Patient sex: M
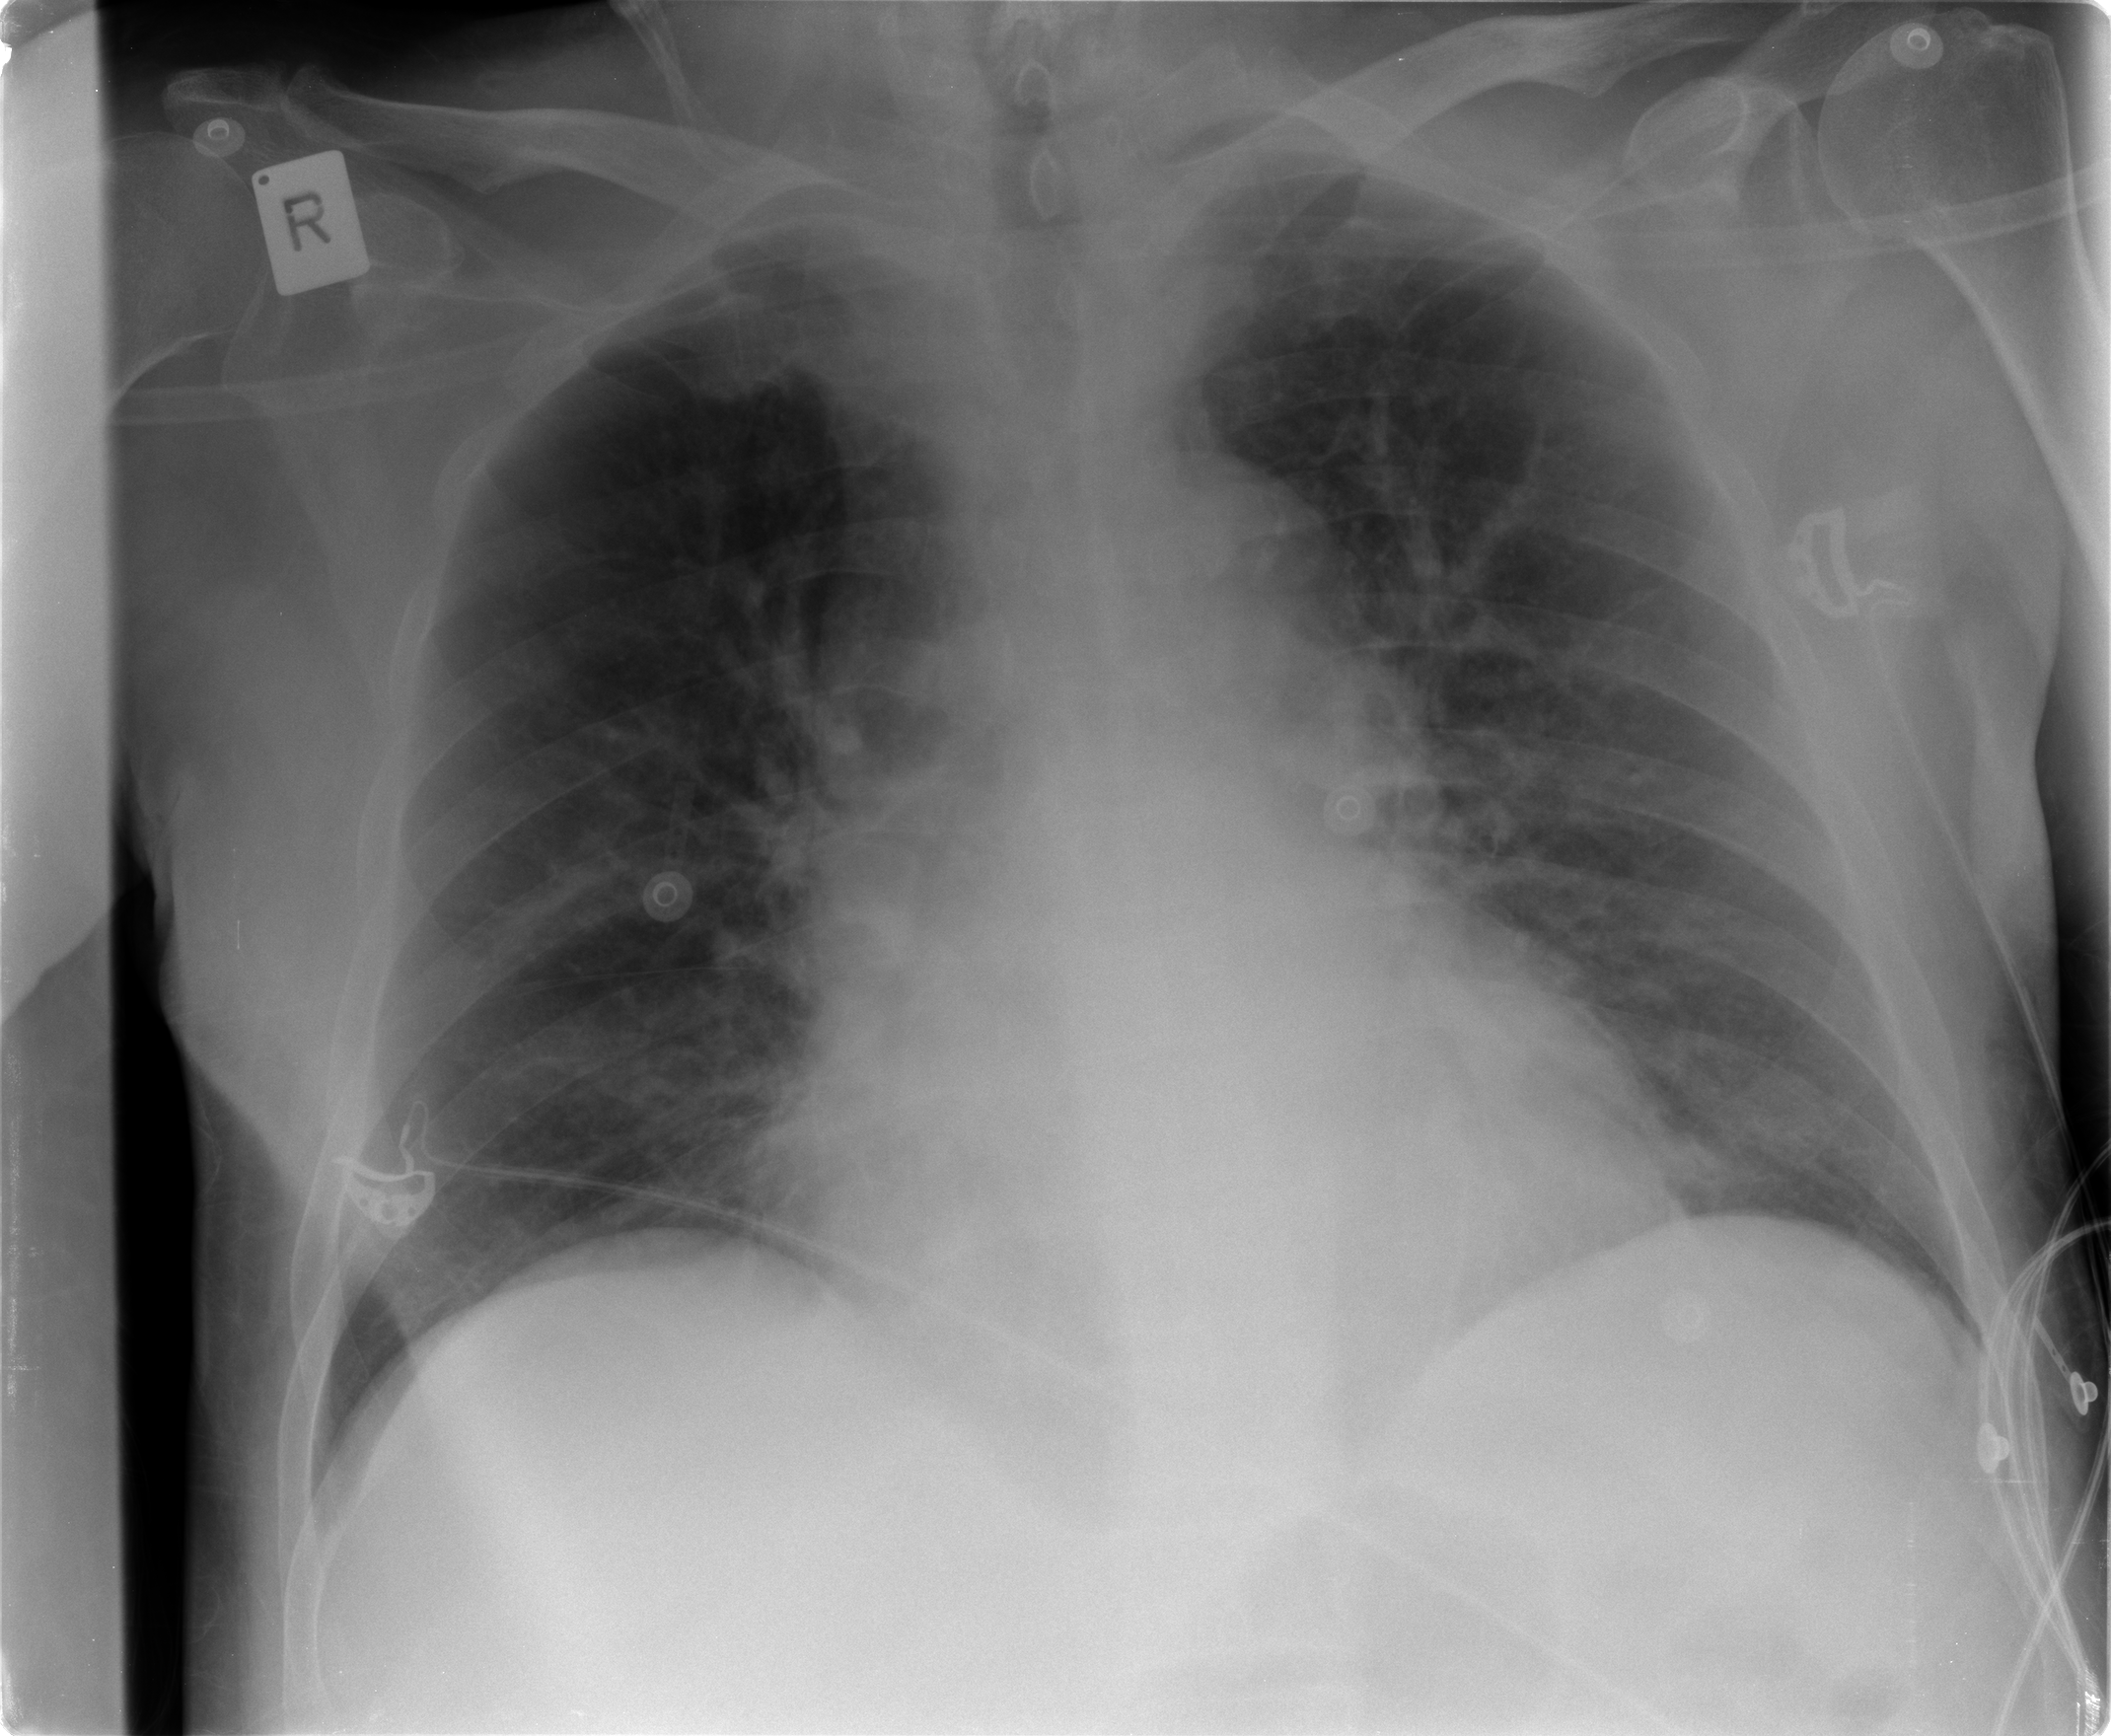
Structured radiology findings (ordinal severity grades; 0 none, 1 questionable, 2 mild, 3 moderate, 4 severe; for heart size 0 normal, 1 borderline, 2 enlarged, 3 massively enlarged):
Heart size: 1
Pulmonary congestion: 2
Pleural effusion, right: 0
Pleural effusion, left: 0
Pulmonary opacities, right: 0
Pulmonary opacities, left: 0
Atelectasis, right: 2
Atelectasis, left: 2